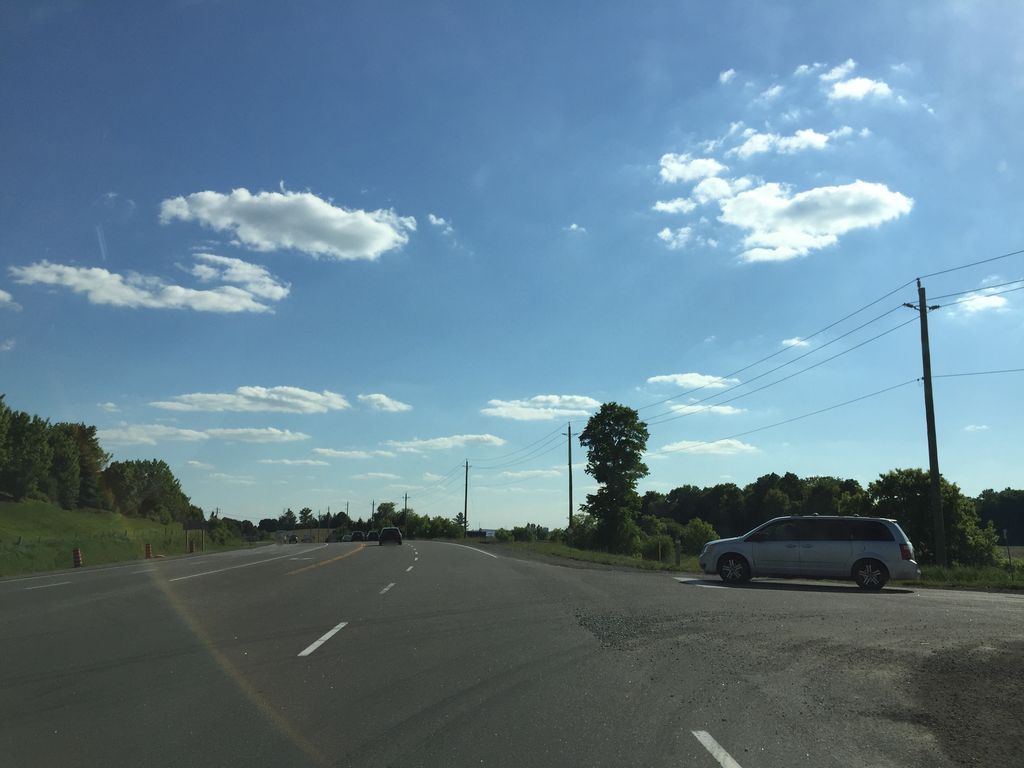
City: kitchener-waterloo